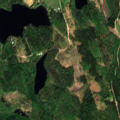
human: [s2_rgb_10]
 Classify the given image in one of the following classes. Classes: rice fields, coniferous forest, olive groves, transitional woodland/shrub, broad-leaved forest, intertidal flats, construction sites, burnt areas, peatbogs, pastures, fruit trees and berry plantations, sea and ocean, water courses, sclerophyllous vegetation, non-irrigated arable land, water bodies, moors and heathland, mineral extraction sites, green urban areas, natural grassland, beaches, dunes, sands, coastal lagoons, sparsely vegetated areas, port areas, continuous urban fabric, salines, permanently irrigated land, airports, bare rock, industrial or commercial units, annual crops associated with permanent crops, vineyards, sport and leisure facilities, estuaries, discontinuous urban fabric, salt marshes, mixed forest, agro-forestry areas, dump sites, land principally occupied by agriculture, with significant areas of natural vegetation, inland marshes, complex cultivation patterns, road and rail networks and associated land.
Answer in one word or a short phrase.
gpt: non-irrigated arable land, mixed forest, water bodies